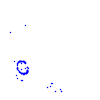
Particle: proton